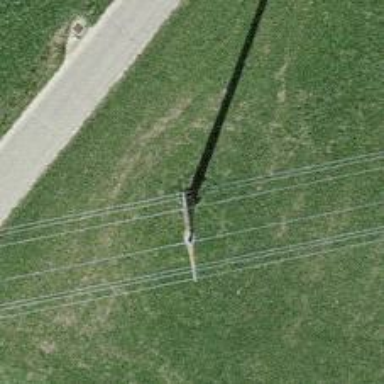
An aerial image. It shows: Power pole.